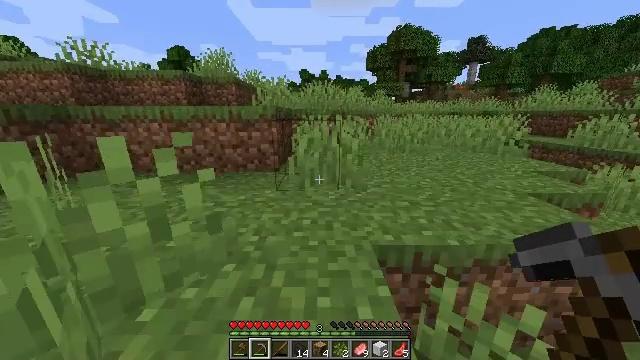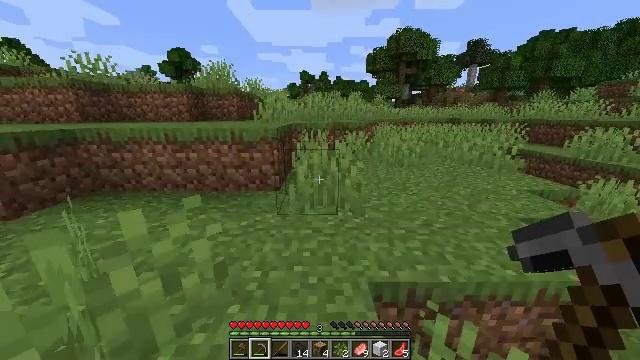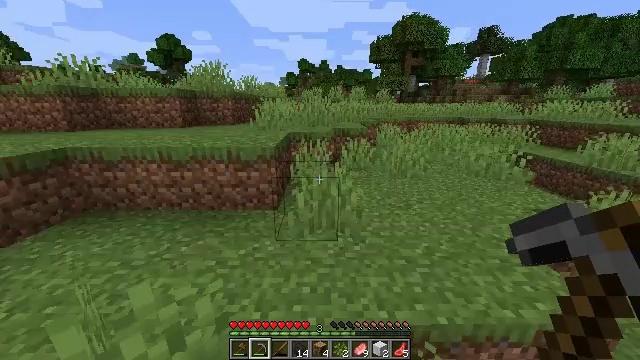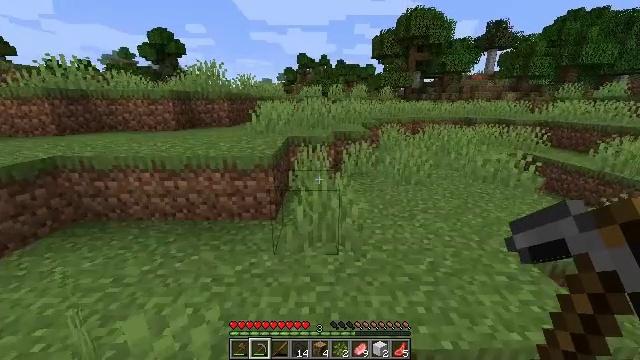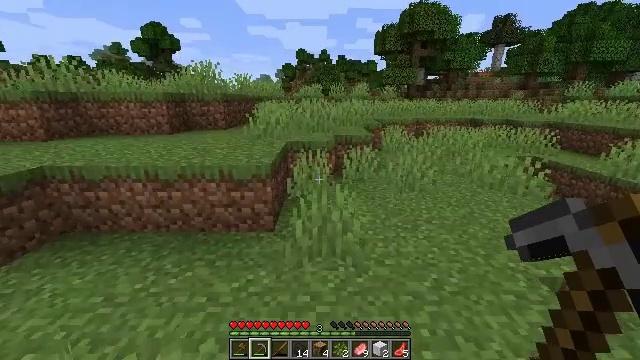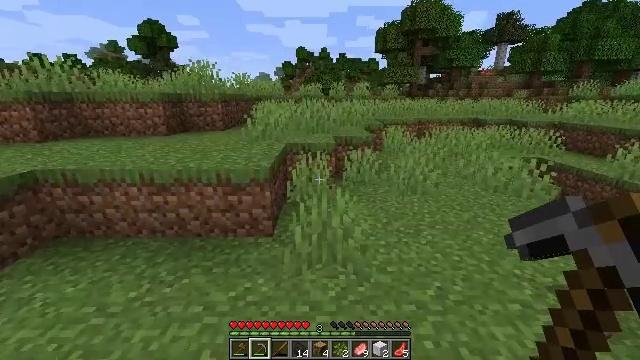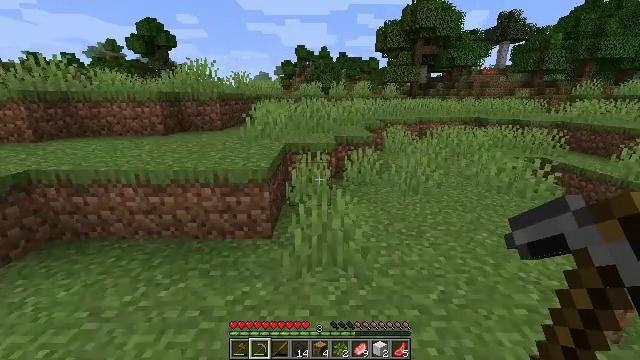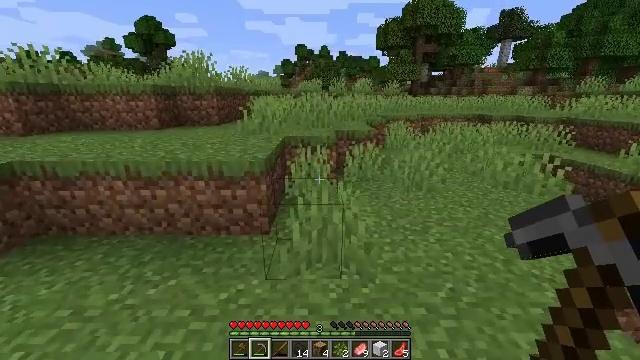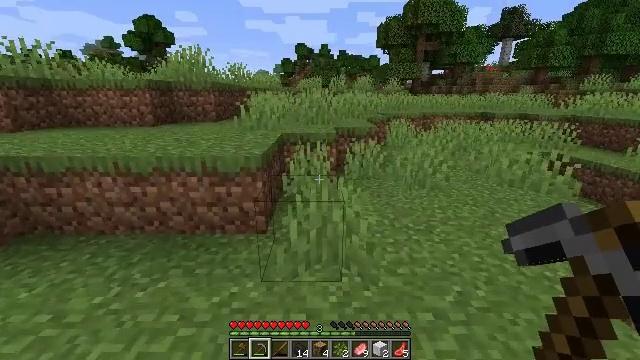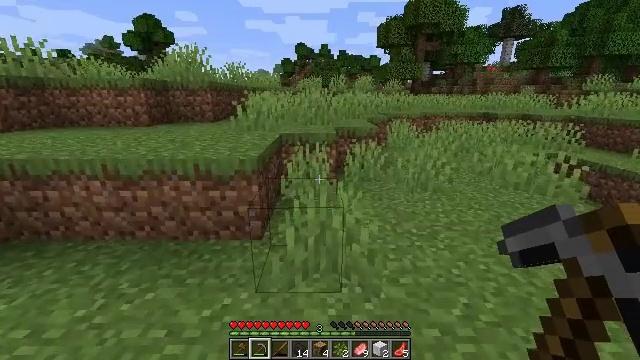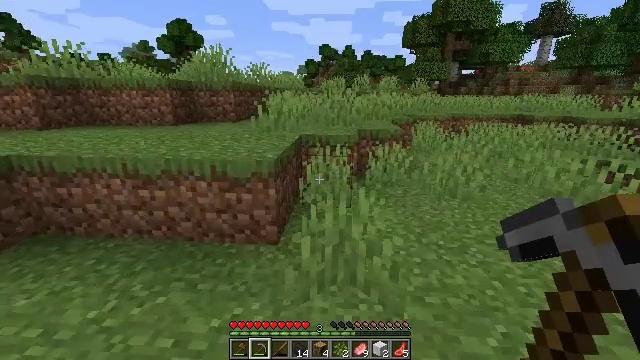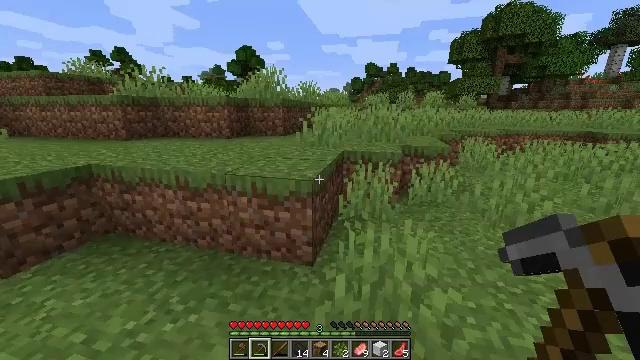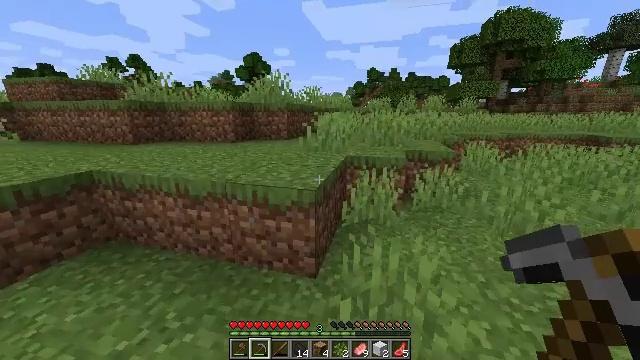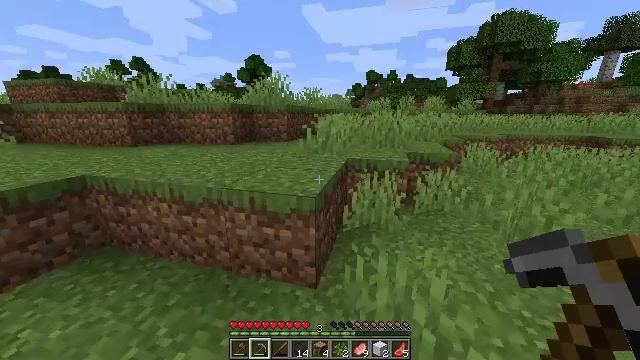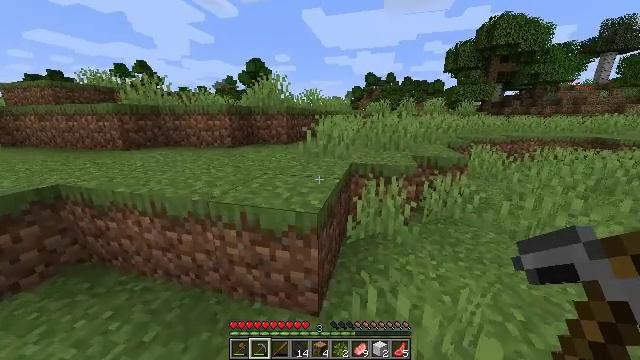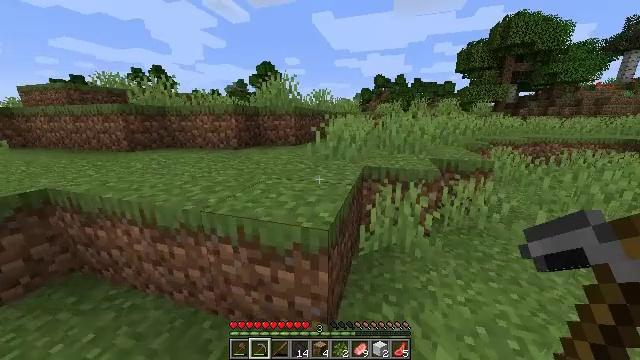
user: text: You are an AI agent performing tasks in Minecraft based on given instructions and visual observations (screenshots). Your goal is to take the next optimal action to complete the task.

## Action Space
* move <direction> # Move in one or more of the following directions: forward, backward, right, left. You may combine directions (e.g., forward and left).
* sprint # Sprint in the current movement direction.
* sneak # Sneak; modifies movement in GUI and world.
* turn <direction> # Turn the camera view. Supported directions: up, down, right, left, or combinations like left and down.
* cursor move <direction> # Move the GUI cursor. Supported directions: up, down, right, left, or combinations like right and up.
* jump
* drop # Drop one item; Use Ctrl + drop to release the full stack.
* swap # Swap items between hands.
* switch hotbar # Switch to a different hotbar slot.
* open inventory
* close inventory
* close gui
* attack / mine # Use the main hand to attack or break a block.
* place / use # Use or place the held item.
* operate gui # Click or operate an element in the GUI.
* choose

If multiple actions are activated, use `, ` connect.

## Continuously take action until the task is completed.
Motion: motion action
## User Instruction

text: Harvest the white tulip.
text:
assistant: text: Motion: move forward, jump
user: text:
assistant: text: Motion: move forward, turn down, jump
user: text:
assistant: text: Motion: move forward
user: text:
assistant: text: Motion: move forward
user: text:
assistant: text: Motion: move forward
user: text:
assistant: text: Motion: move forward
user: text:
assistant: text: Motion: move forward
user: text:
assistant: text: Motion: move forward
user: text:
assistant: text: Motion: move forward
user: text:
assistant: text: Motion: move forward, sprint, turn left
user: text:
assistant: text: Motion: move forward, sprint, turn left and up
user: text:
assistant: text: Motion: move forward, sprint
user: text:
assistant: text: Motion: move forward, sprint
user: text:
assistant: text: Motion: move forward
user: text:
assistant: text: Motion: move forward, turn left
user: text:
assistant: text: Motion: move forward
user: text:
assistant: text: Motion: move forward
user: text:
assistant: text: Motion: move forward
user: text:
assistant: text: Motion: move forward, jump
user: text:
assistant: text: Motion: move forward, jump
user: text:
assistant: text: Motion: move forward, jump
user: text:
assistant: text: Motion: move forward
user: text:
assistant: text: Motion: move forward
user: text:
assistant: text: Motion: move forward
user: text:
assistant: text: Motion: move forward
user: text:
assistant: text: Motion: move forward
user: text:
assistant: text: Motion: move forward, turn right
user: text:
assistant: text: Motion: move forward, turn right
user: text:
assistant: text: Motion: move forward, sprint, turn right
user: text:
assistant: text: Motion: move forward, sprint, turn right